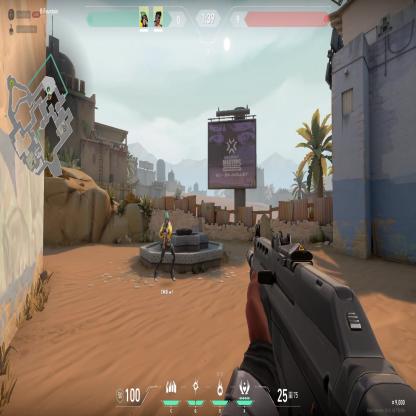
Label: teammate